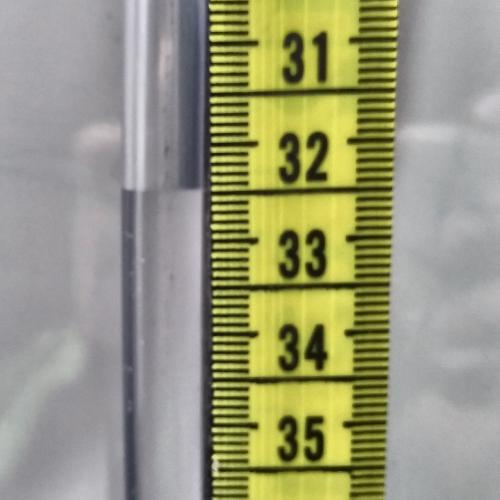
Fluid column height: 32.5 cm